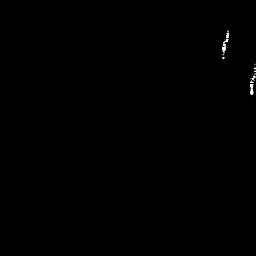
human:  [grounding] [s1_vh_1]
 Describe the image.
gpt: In the satellite image, there is  <ref>1 small ship </ref> <box>[[85, 10, 90, 24, 0]]</box> located at top right,  <ref>1 small ship </ref> <box>[[96, 22, 99, 38, 0]]</box> located at right.